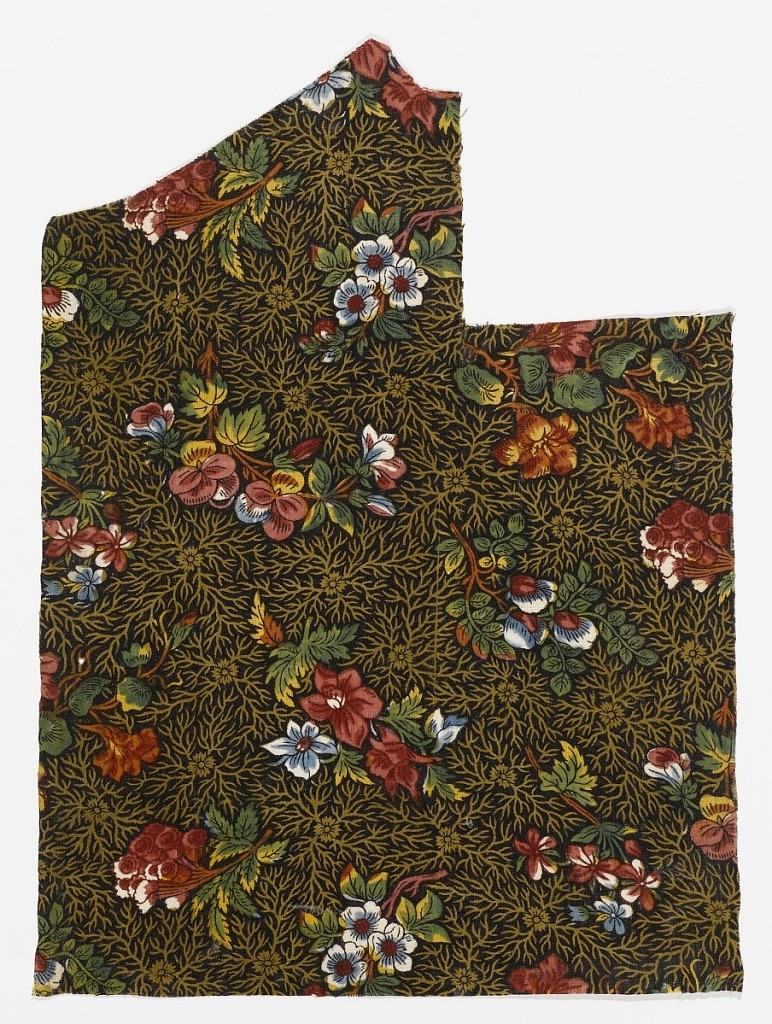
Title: Fragment
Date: ca. 1800
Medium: cotton Technique: block printed for several colors, yellow and blue applied by brush, tan by immersion(?) on plain weave
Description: Flower sprays surrounded by fine leafy sprigs on a black background.